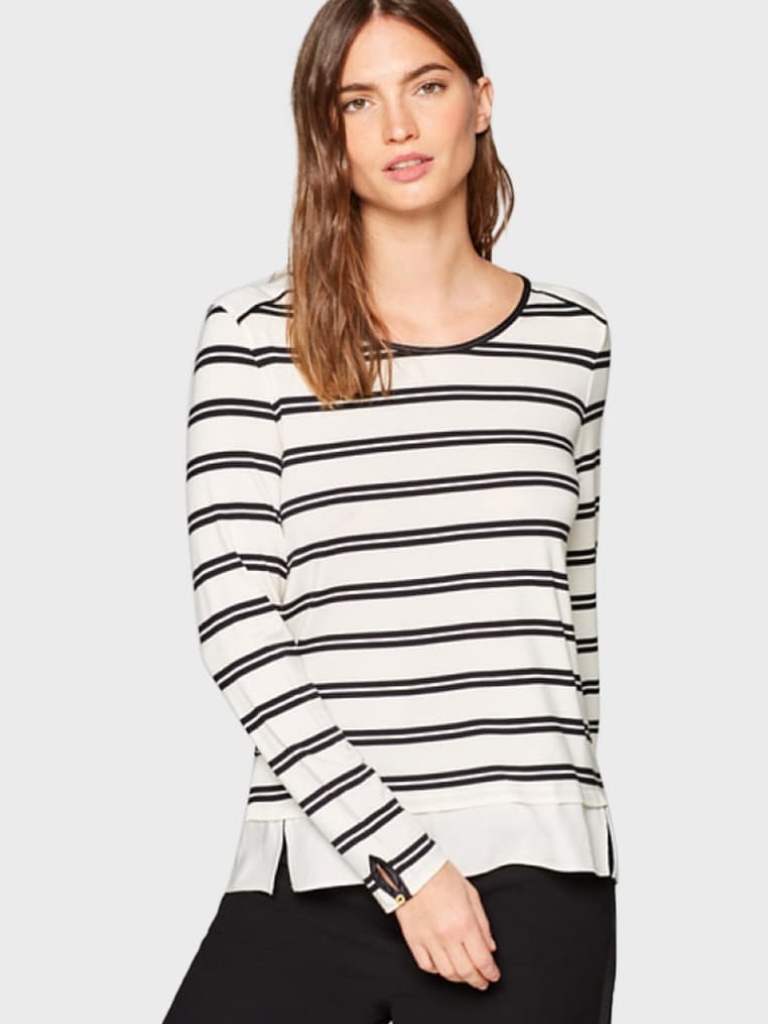
knit relaxed a long-sleeved with the sleeves down hip length Fully Tucked in crew sweater